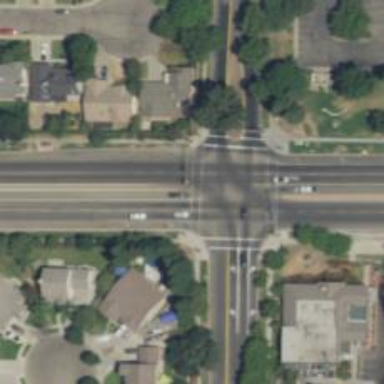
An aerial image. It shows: Crossing with line markings on the road.